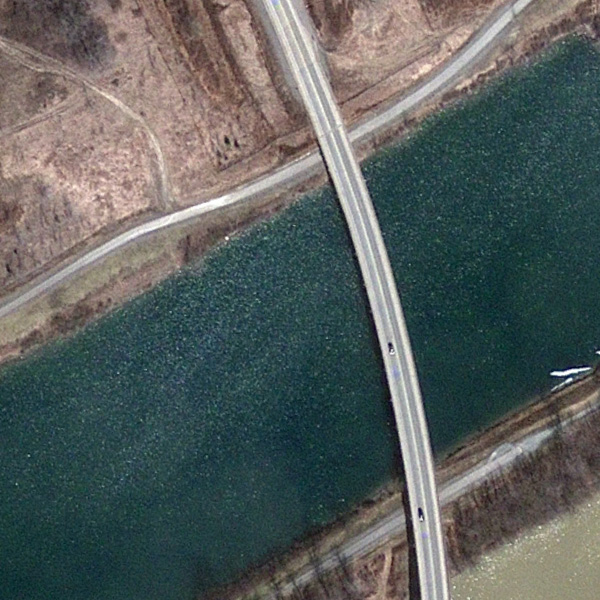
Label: Bridge